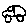
Label: car